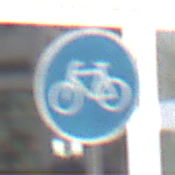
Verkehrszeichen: Radweg
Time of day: Midday
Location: Outdoor (Urban)
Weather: Overcast
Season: NotSpecified
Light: Natural